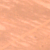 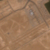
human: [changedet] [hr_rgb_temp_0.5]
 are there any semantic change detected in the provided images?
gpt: Desert left the place to urbanization.